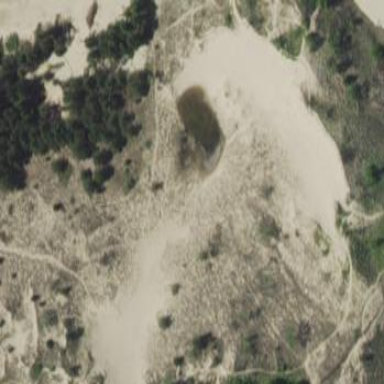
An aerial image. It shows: Natural area covered with sand.